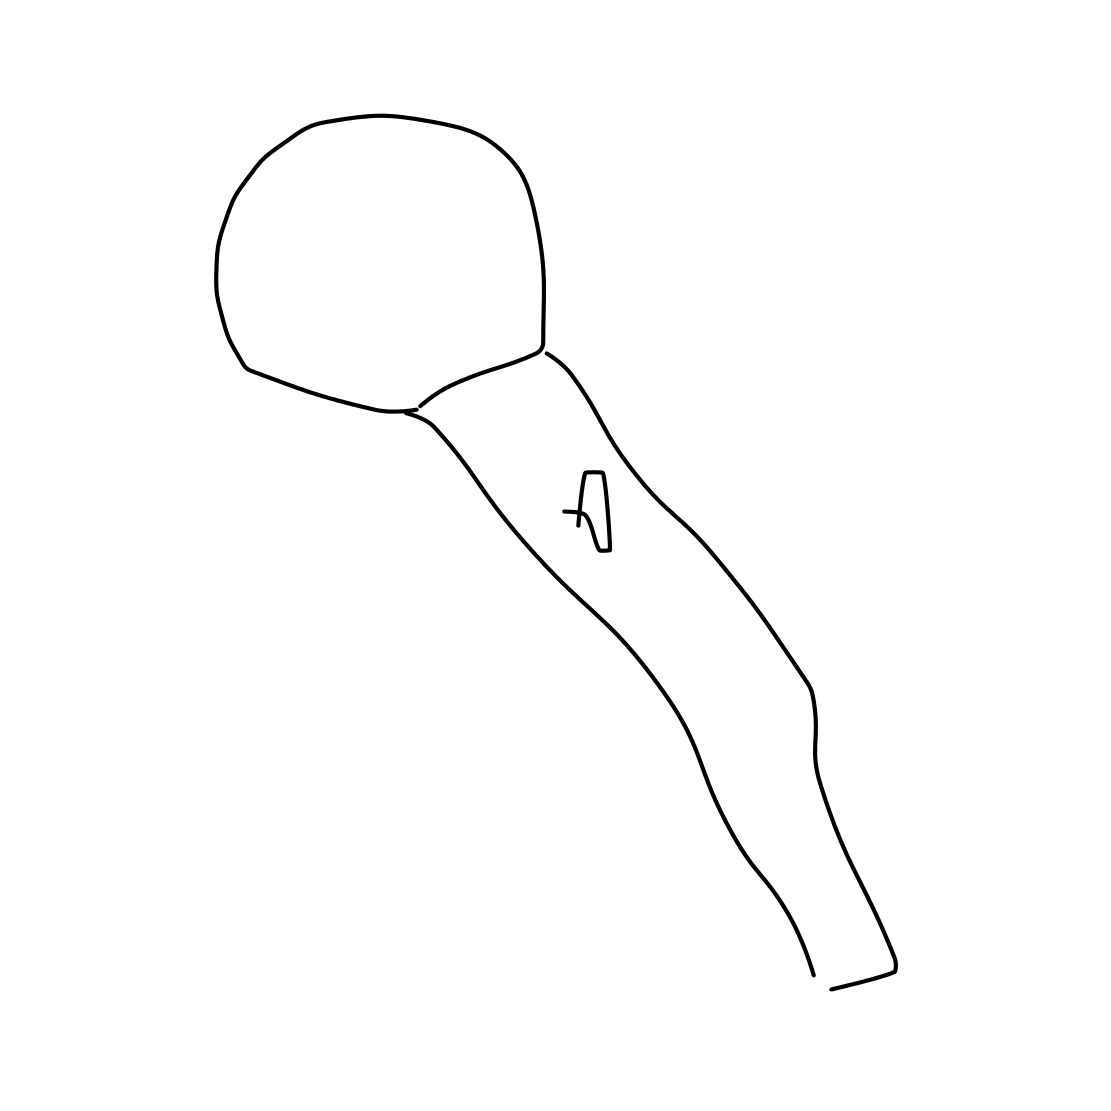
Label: microphone